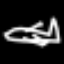
Label: airplane